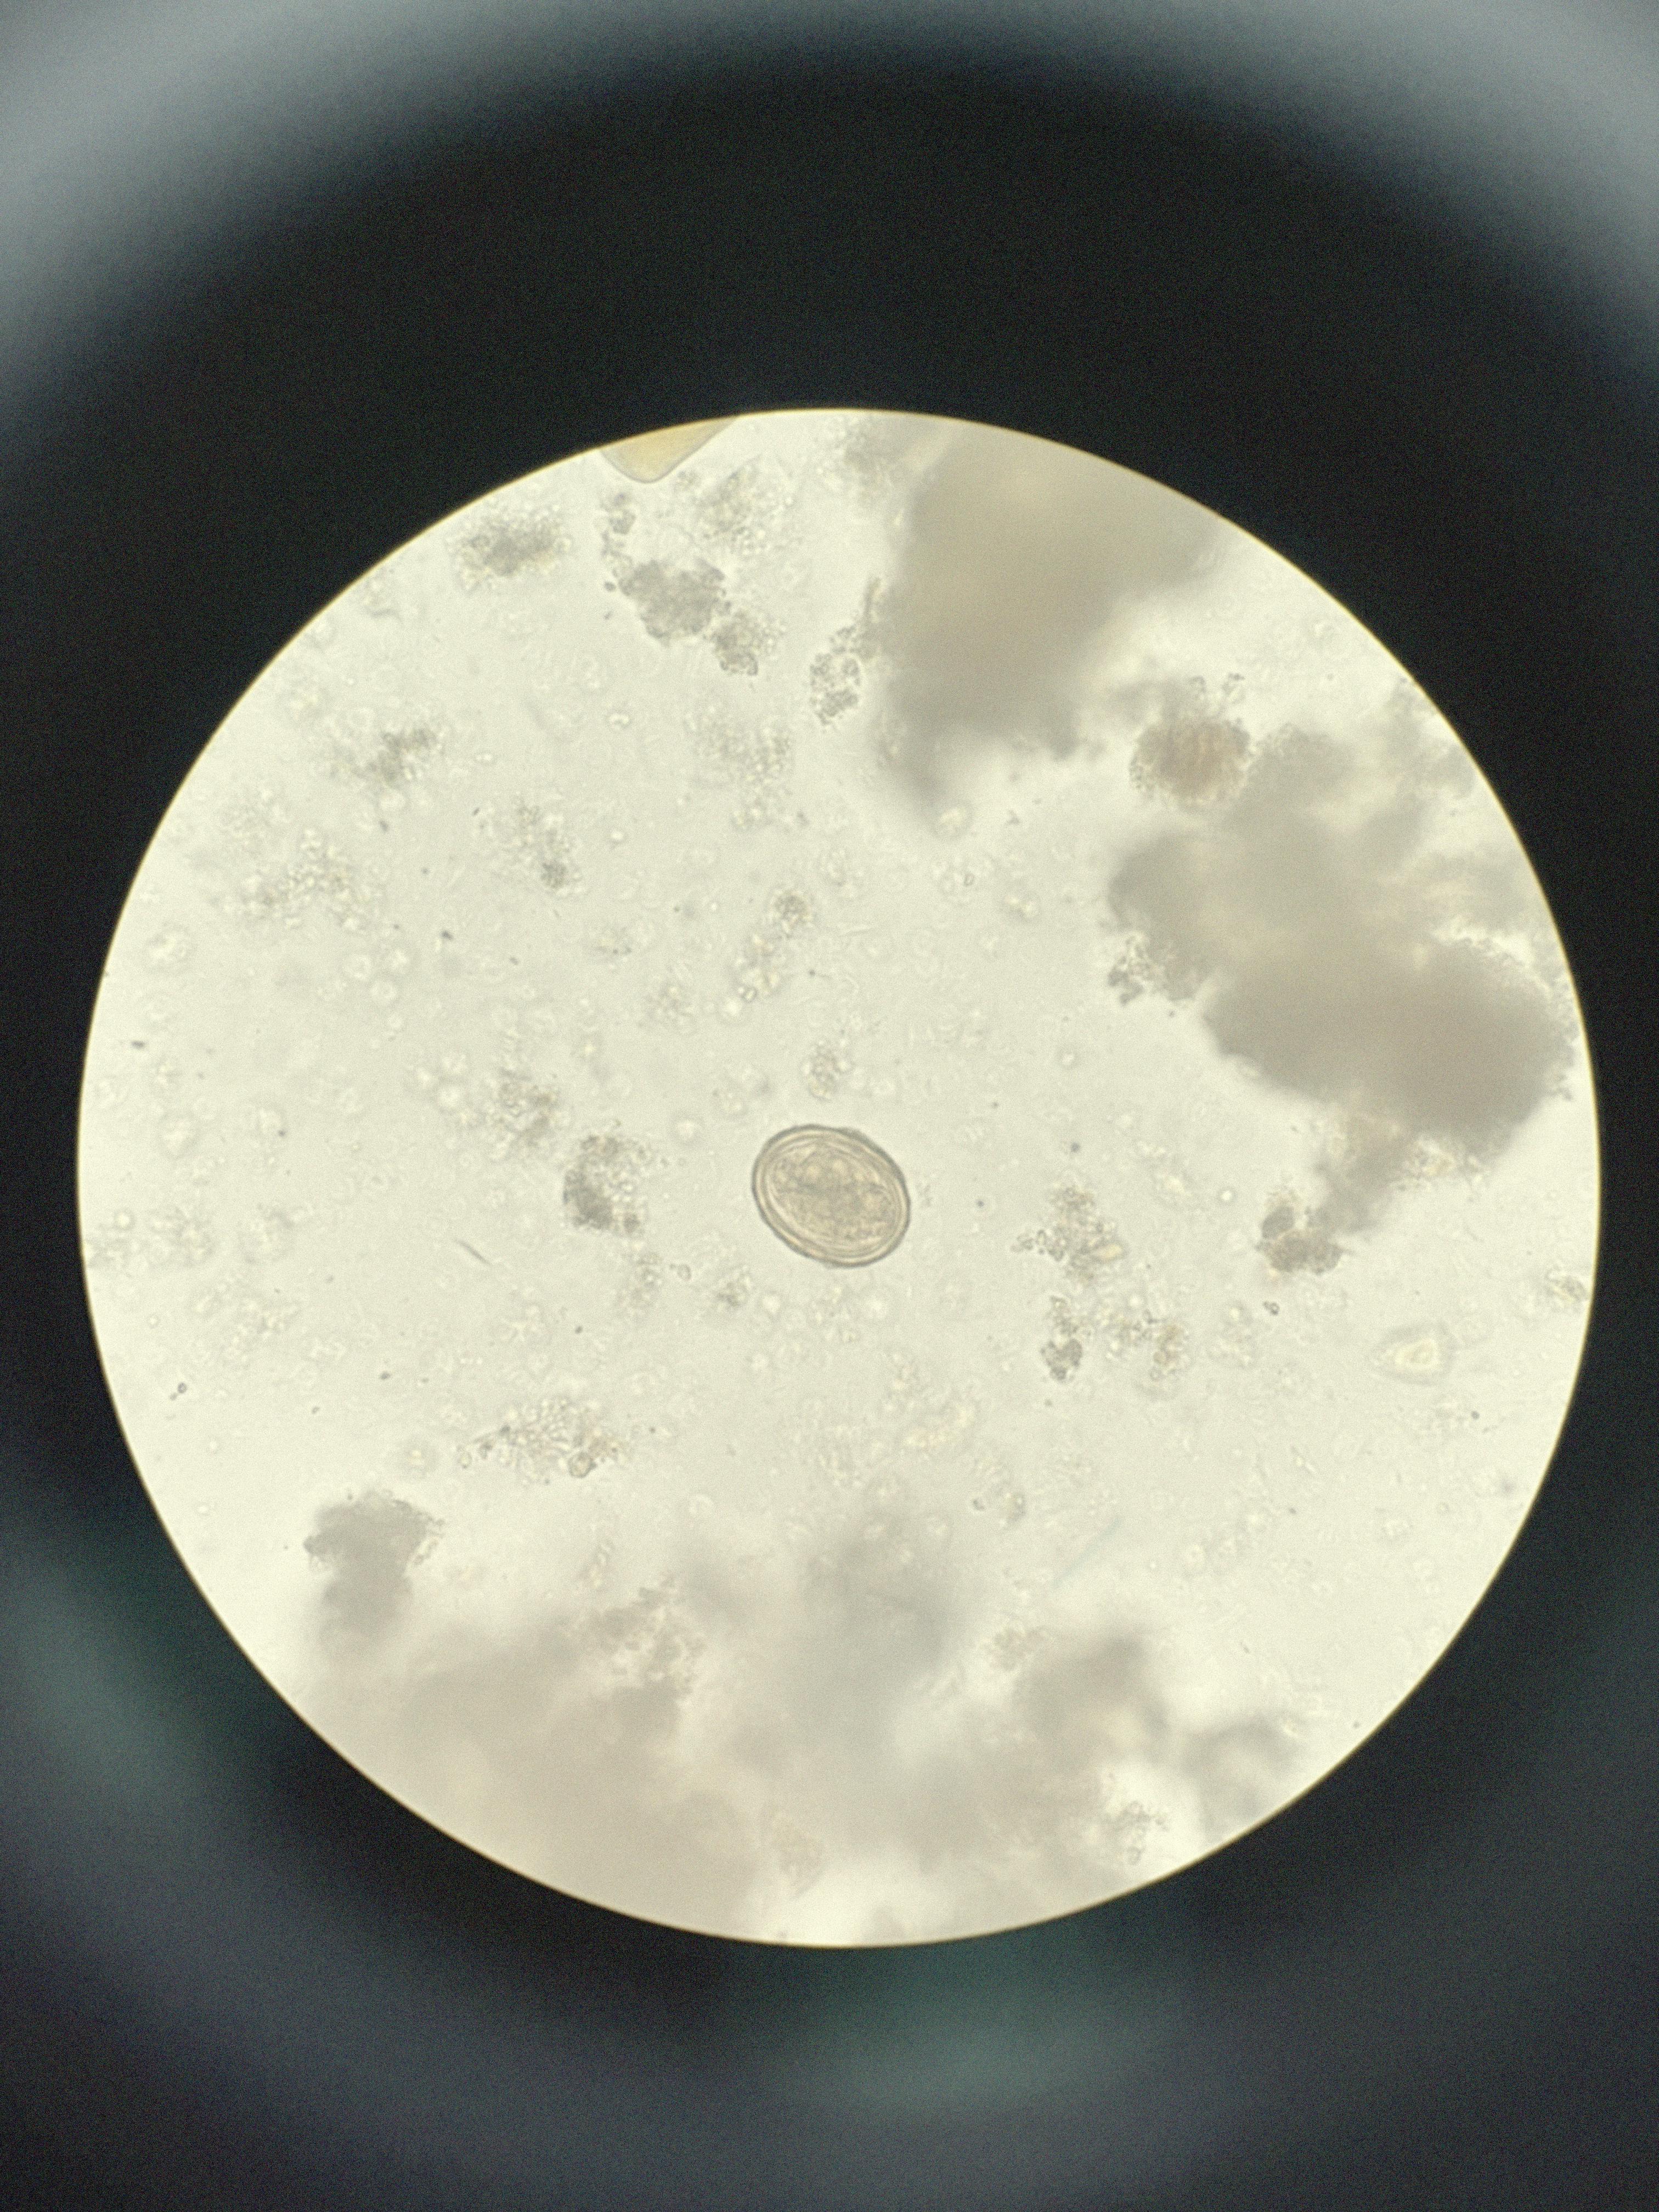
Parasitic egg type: Ascaris lumbricoides